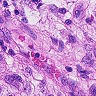
Metastatic tissue present: yes